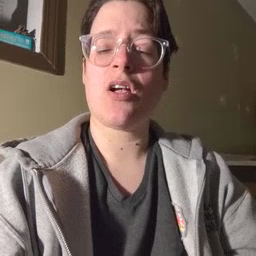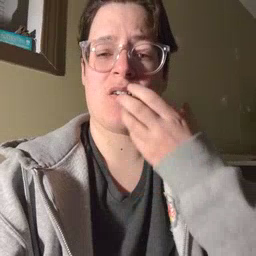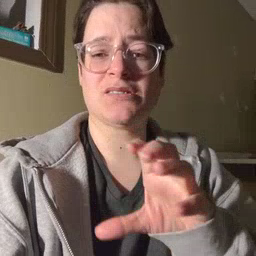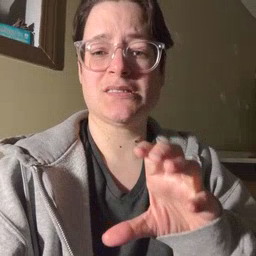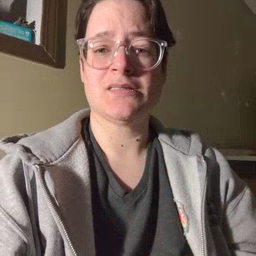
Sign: hot